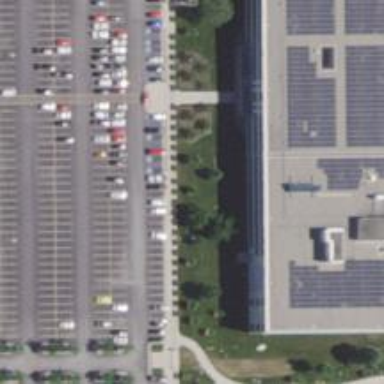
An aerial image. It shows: Parking area.